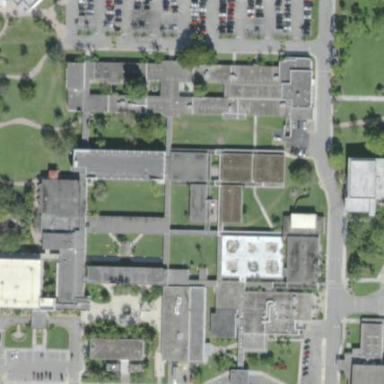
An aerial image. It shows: College building.